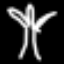
Label: palm tree